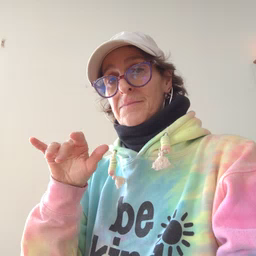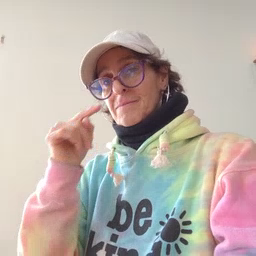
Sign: toothbrush